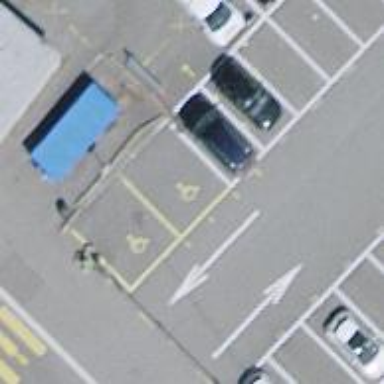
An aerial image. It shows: Designated parking space for disabled individuals.